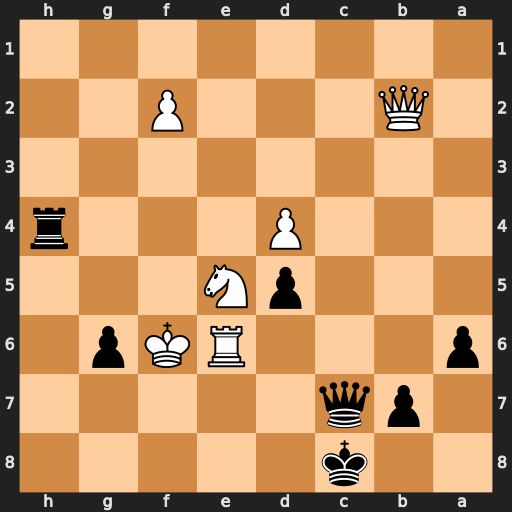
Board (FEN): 2k5/1pq5/p3RKp1/3pN3/3P3r/8/1Q3P2/8
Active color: b
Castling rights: -
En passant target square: -
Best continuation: Qd8+ Kxg6 Qg8+ Kf5 Rh5+